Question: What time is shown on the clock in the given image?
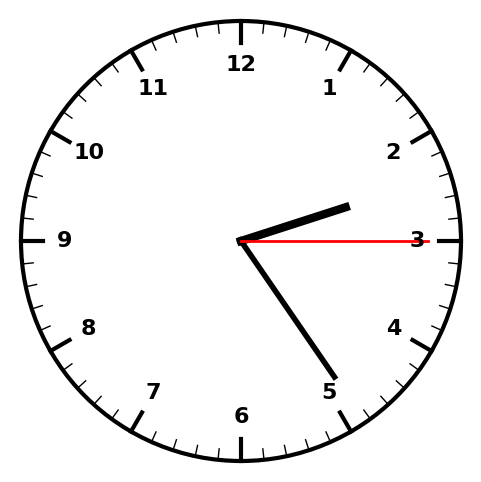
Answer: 02:24:15